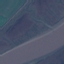
Land use / land cover: River